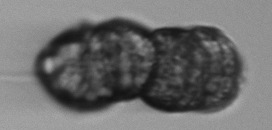
Label: Margalefidinium